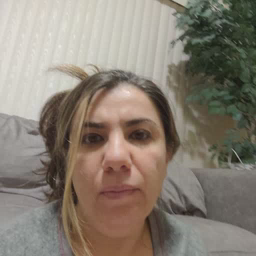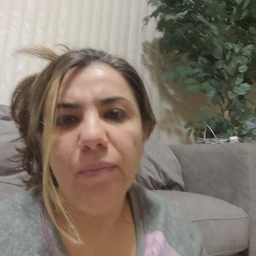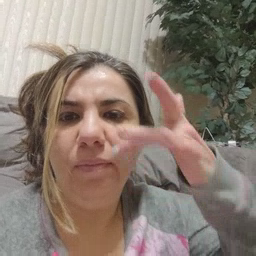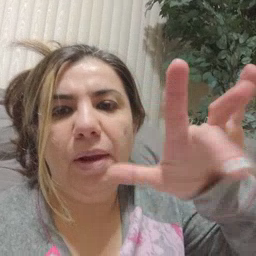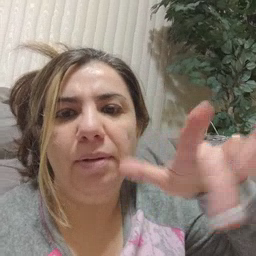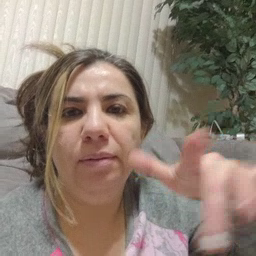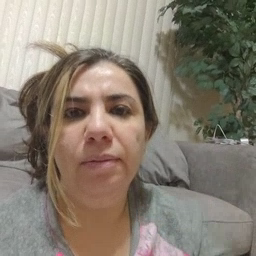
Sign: empty